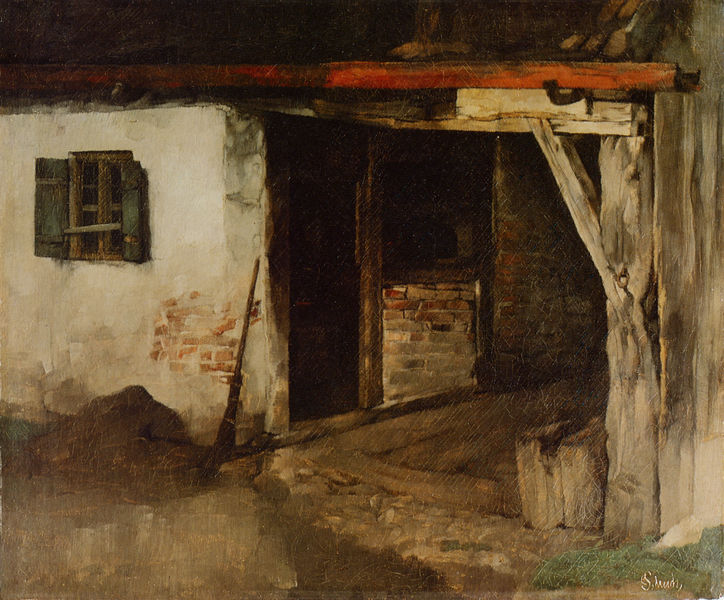
Titel: Schmiede in Weßling III
Künstler: Carl Schuch
Standort: Freiburg i. B.
Institution: Morat-Institut für Kunst und Kunstwissenschaft
Schlagwörter: gemälde, schatten, wasser, weiß, grün, ocker, stadt, braun, fenster, grau, holz, licht, orange, schwarz, straße, stroh, säule, tür, dach, gebäude, gras, haus, rot, weg, wiese, beige, malerei, wand, arm, stein, steine, bild, signatur, öl, erde, häuser, hütte, boden, land, realismus, fensterläden, schuppen, stillleben, pfütze, ecke, fassade, pflaster, lehm, reisig, leer, dorf, mauer, ziegel, farbe, backstein, bauernhof, hof, laden, läden, dielen, romantik, detail, stuck, balken, bohlen, besen, tor, pfosten, verfall, eingang, fensterladen, ruine, schmutz, offen, scheune, fensterkreuz, haufen, mauerwerk, regenrinne, pflastersteine, staub, schlamm, ziegelsteine, maserung, putz, mauern, gewehr, mittelalter, stall, fachwerk, dreck, schräge, eiche, sisley, einfahrt, block, armut, stahl, latte, rinne, dachrinne, zerfall, gekalkt, abriss, gebälk, wall, rähm, stahlträger, zeigel, mist, ach, misthaufen, hackstock, red, bretterwand, aier, abgebröckelt, fegen, giebeld, klotz, pinte, reisig besen, u träger, gun, gun farmhhouse, manure, brick, shutter, grüun